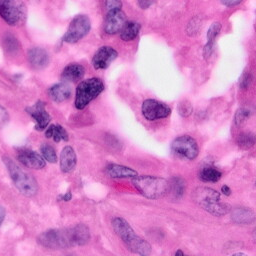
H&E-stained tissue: Pancreatic